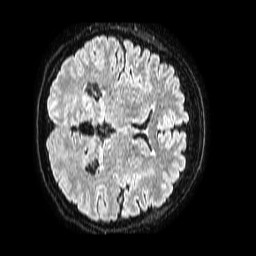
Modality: FLAIR
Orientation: axial
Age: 61
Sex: female
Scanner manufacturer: philips
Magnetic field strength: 1.5 T
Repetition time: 4.8 s
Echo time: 0.3 s